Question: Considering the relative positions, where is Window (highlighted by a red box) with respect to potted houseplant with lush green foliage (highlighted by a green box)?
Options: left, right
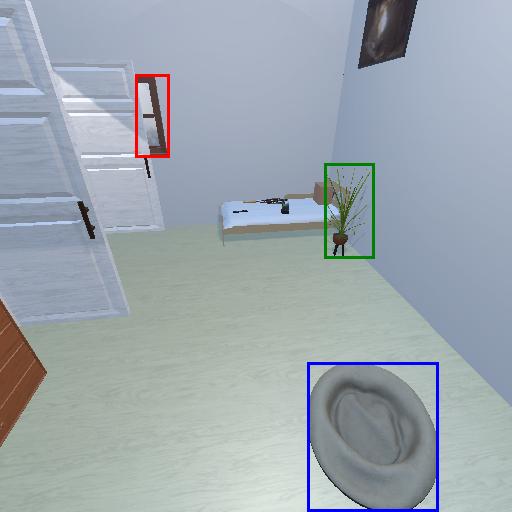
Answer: left